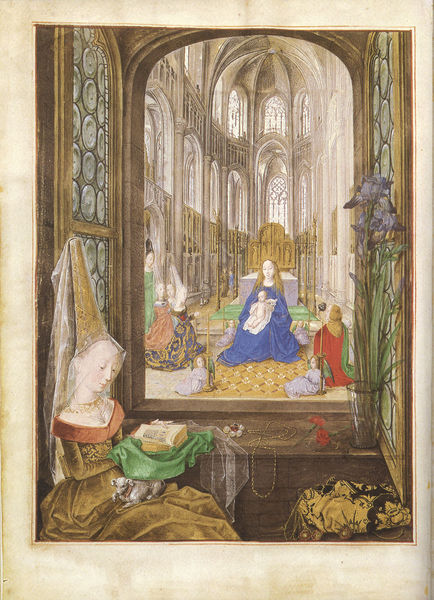
Titel: Stundenbuch der Maria von Burgund
Künstler: Liévin van Lathem
Institution: Wien, Österreichische Nationalbibliothek
Schlagwörter: blau, frauen, grün, blume, blumen, fenster, frau, glas, hut, kleid, licht, schmuck, zeichnung, blick, hund, rose, schleier, bibel, kirche, kind, gotik, engel, vase, welpe, kette, farbe, thron, lesen, schoß, bögen, gewölbe, buch, religion, dom, lilie, altar, kathedrale, christus, jesus, jesus christus, mittelalter, messe, chor, heilige, lesend, taufe, maria, madonna, rosenkranz, jesuskind, spitzhut, blaues kleid, butzenglas, butzenglasscheibe, bucch, boegn, rennaceance